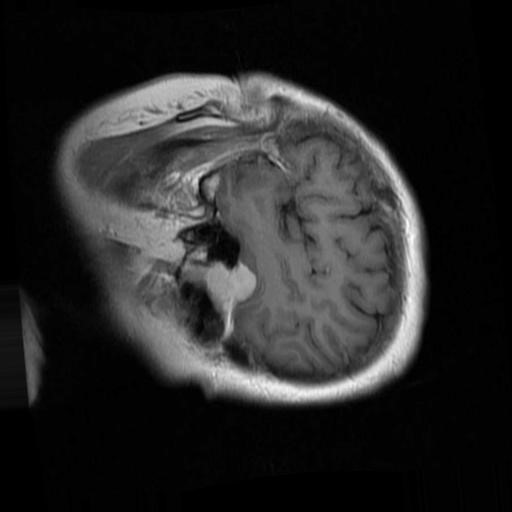
Label: brain_menin